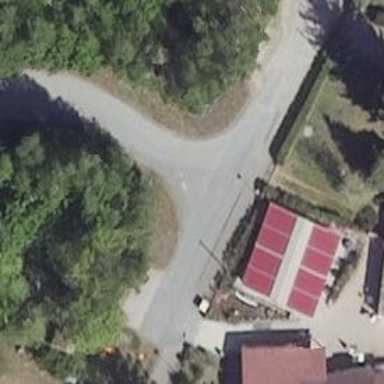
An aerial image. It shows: Residential road with sidewalk on the left.